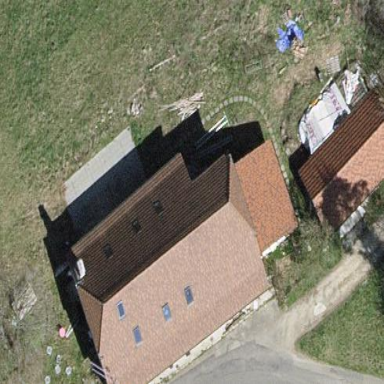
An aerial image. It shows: Detached building.